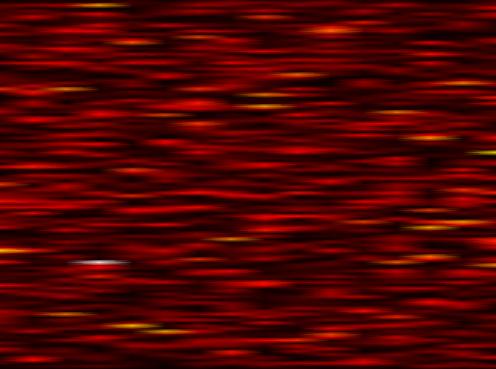
Label: FOFDM